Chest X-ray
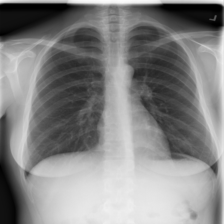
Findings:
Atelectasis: negative
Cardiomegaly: negative
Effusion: negative
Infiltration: negative
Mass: negative
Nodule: negative
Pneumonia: negative
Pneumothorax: negative
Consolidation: negative
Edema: negative
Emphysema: negative
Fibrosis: negative
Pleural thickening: negative
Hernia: negative